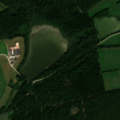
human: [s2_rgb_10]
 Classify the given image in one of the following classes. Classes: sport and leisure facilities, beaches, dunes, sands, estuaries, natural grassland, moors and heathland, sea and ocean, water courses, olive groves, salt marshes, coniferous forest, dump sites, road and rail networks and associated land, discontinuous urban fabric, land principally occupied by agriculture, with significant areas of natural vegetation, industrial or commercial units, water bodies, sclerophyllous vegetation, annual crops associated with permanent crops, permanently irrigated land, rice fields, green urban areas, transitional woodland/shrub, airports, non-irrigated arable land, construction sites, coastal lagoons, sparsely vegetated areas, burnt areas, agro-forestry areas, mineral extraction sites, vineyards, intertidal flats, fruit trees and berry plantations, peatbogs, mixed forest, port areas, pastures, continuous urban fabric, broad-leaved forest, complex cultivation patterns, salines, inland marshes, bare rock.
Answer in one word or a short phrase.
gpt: non-irrigated arable land, complex cultivation patterns, broad-leaved forest, water bodies